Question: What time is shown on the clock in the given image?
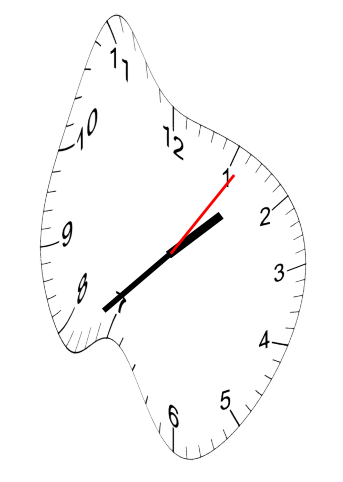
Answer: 01:38:06